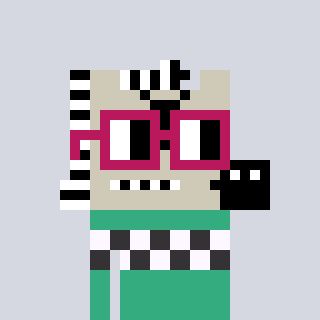
a pixel art character with square dark red glasses, a zebra-shaped head and a teal-colored body on a cool background